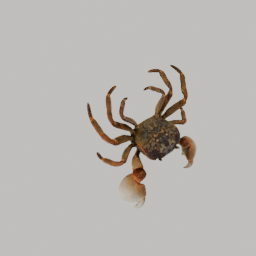
Label: animals